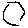
Label: hexagon